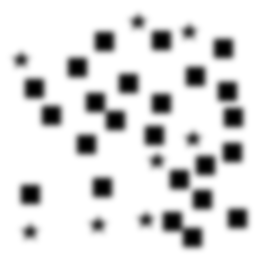
Squares: 24
Triangles: 0
Stars: 8
Total shapes: 32